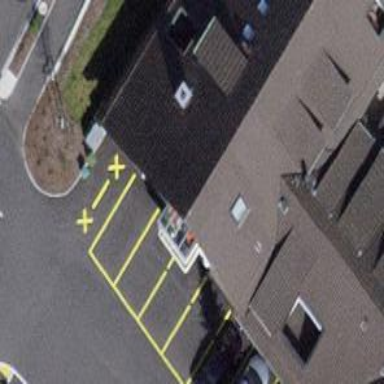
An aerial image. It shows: Veterinary facility.